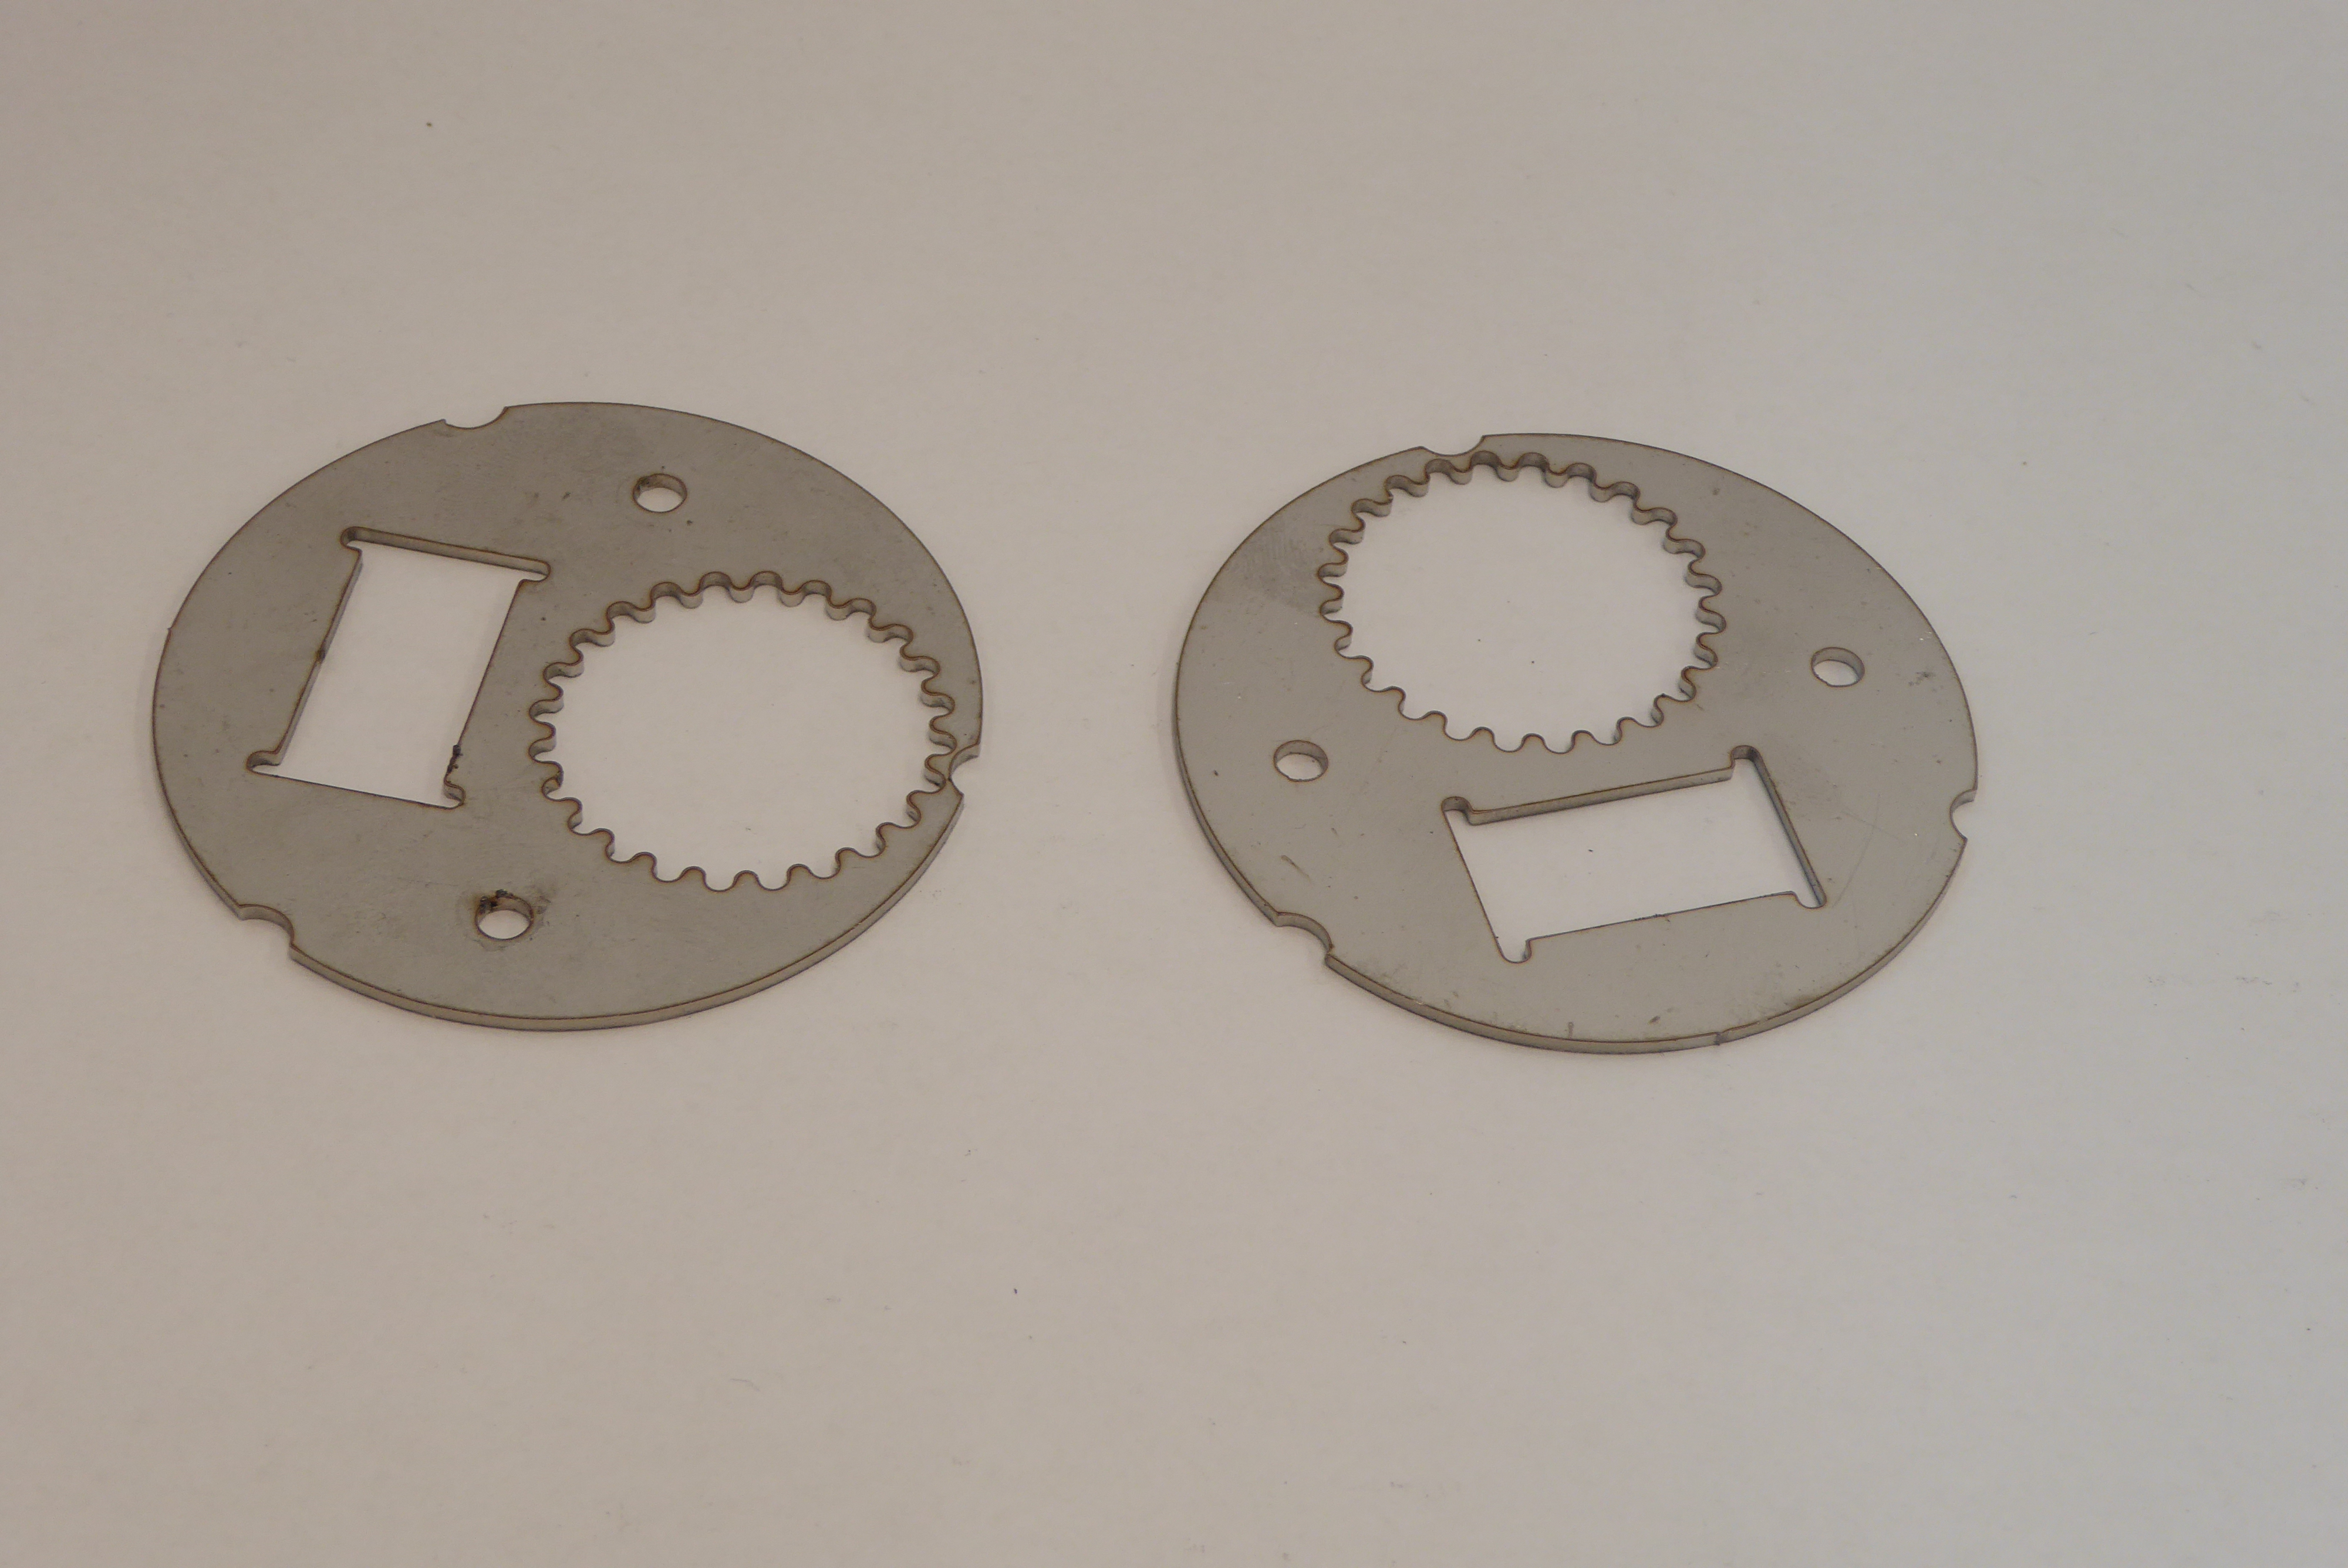
Label: Bottle Opener - Inlay